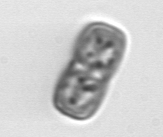
Label: Ephemera